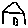
Label: house